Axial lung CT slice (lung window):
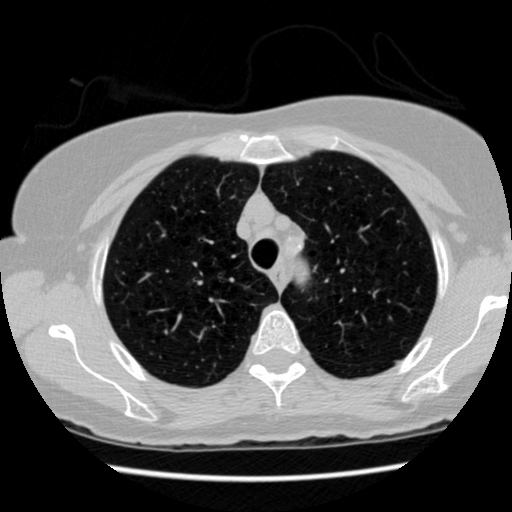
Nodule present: no